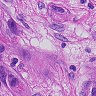
Metastatic tissue present: yes